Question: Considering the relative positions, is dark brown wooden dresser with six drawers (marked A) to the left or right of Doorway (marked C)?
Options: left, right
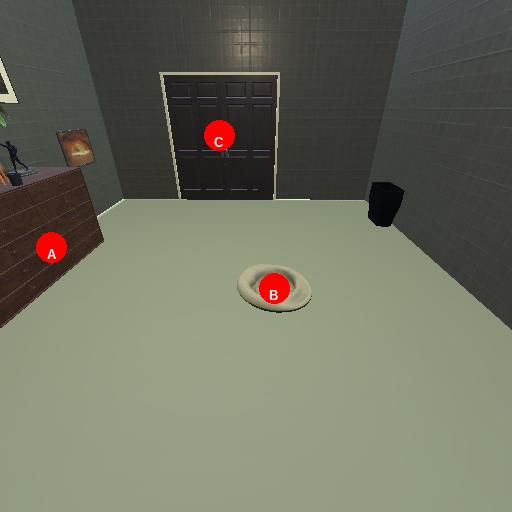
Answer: left